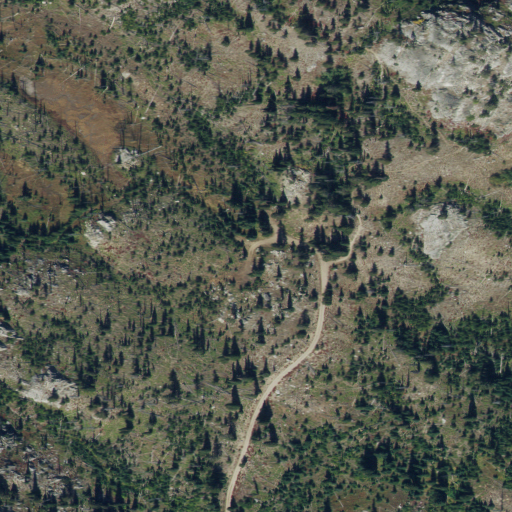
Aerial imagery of gap in Idaho named Cloochman Saddle containing shrub, evergreen forest, and woody wetlands